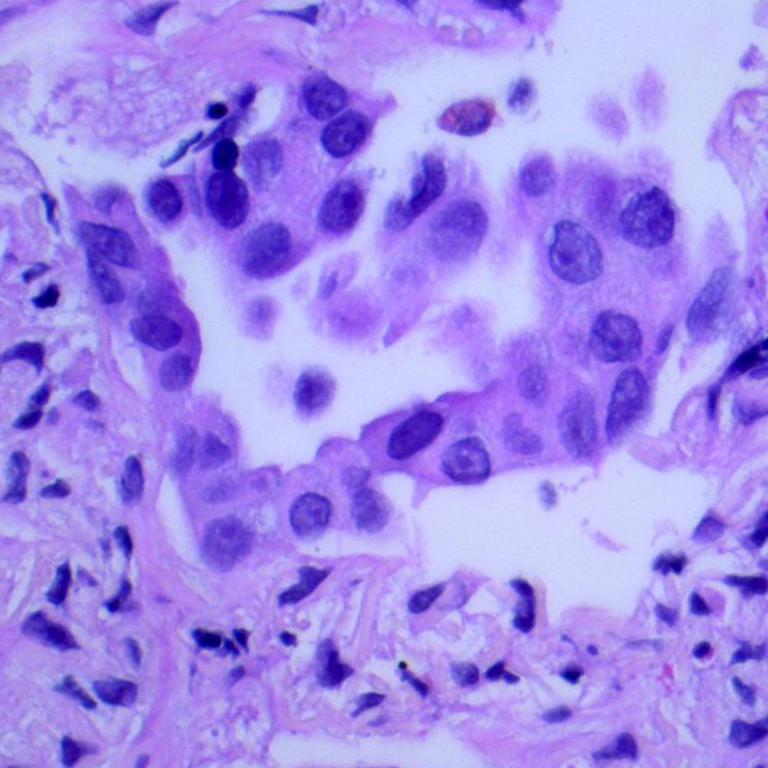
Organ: lung
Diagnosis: adenocarcinomas